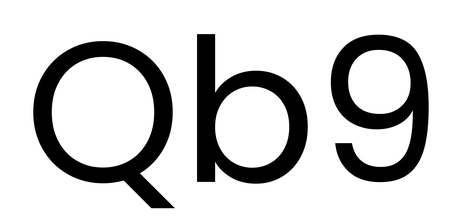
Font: Poppins-Regular